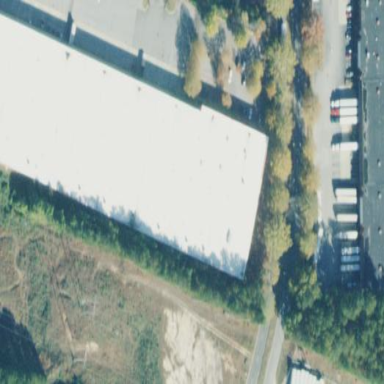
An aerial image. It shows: Warehouse.